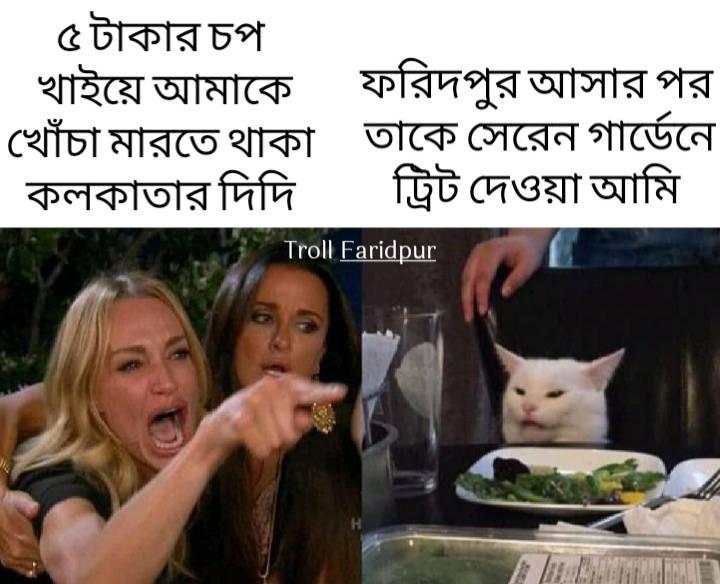
Caption: ৫ টাকার চপ খাইয়ে আমাকে খোঁচা মারতে থাকা কলকাতার দিদি     ফরিদপুর আসার পরে তাকে সেরেন গার্ডেনে ট্রিট দেওয়া আমি
Label: non-hate